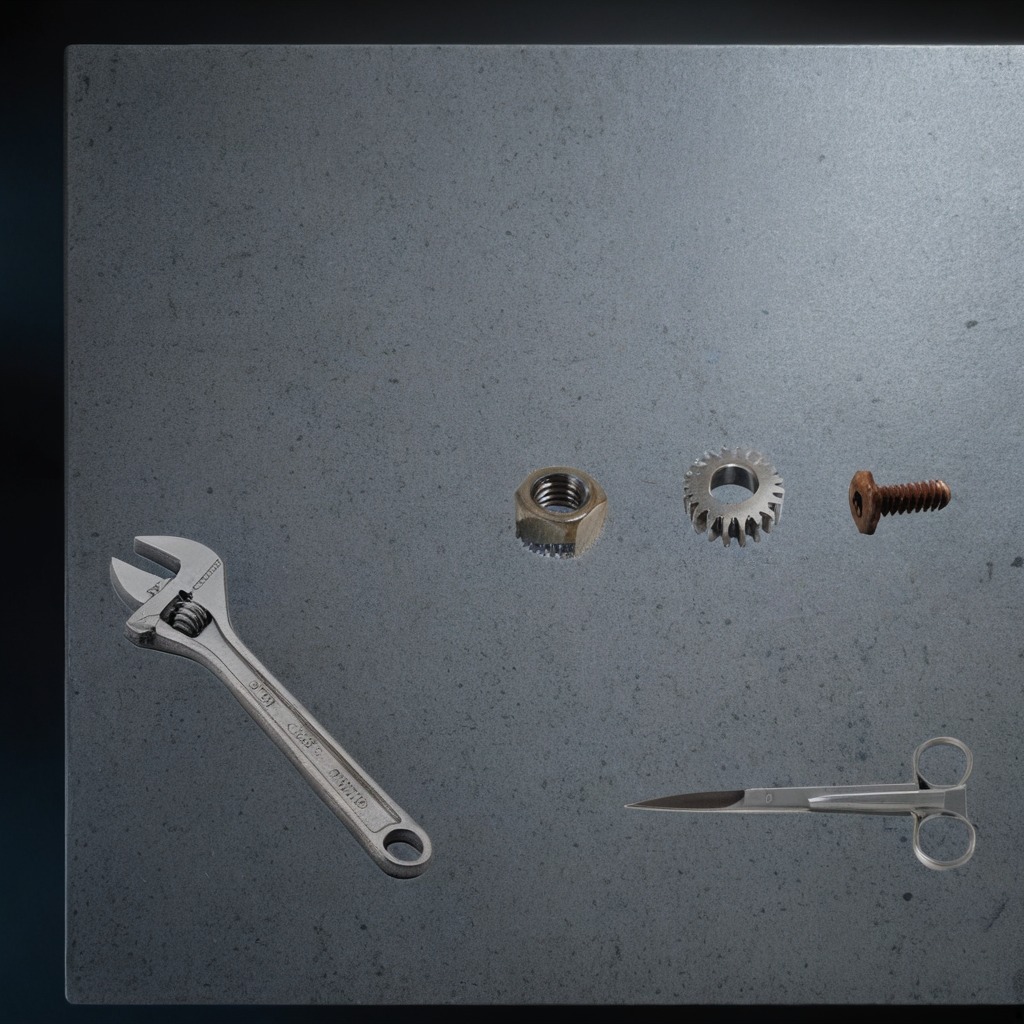
A steel gear with teeth, a metal machine screw, a metal nut, a pair of scissors, and a wrench are lying on the clean granite table inside a workshop at night.